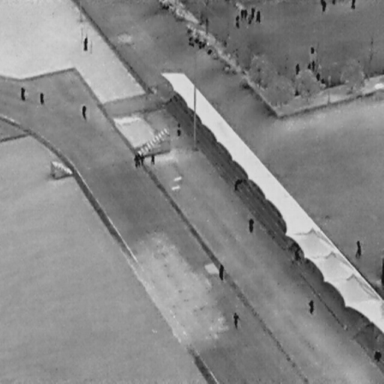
There are 31 objects shown in the infrared image, including 30 People, and a DontCare.